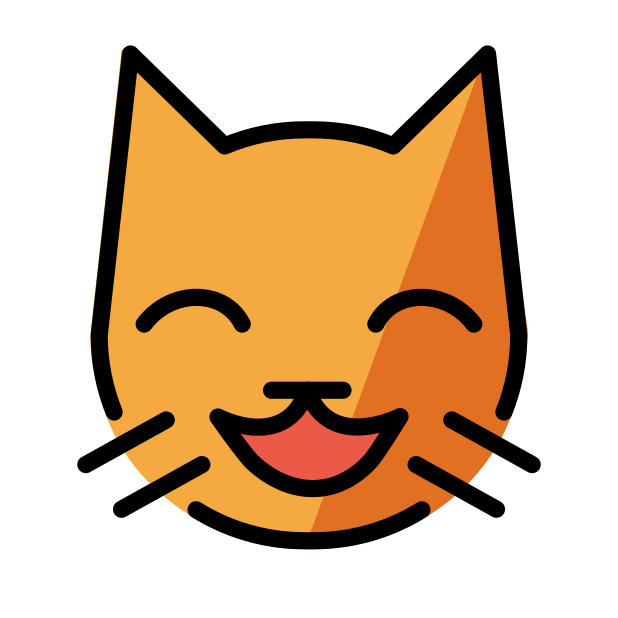
Emoji: 😸
Name: grinning cat face with smiling eyes
Unicode: 0x1f638